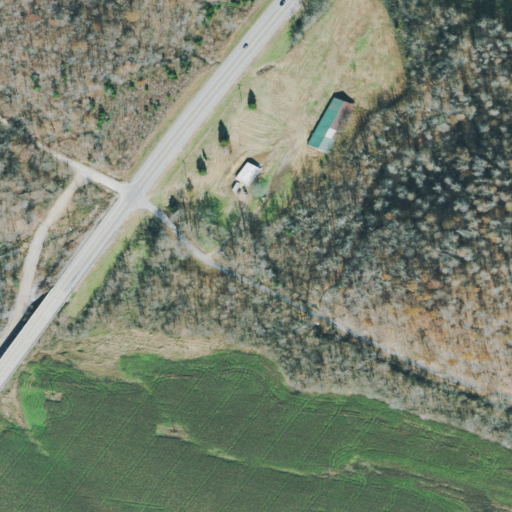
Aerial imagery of valley in Tennessee named Mason Hollow containing deciduous forest, cultivated crops, open development, pasture, woody wetlands, medium intensity development, low intensity development, and shrub